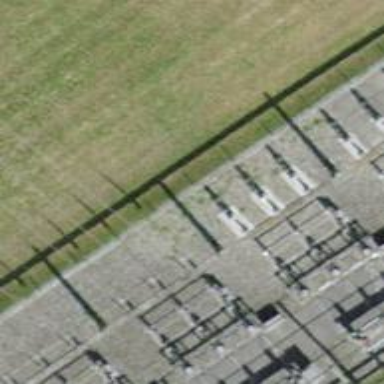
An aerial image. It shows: Insulator used in power systems.